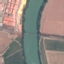
Label: River